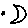
Label: moon